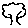
Label: tree